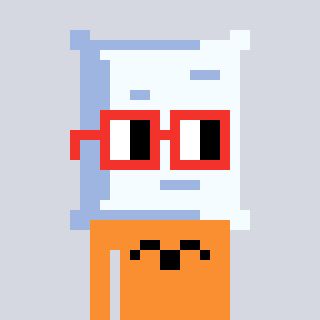
a pixel art character with square red glasses, a pillow-shaped head and a orange-colored body on a cool background